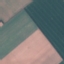
Land use / land cover: AnnualCrop